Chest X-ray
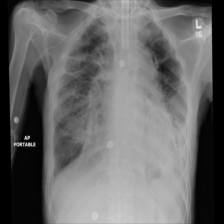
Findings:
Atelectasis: negative
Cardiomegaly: negative
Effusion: negative
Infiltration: negative
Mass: negative
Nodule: negative
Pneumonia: positive
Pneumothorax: negative
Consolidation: negative
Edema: positive
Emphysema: negative
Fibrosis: negative
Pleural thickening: negative
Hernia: negative